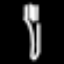
Label: fork